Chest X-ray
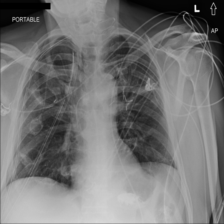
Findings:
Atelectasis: negative
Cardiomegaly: negative
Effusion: negative
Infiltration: positive
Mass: negative
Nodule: negative
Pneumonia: negative
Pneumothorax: positive
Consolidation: negative
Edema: negative
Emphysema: negative
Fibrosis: negative
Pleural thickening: positive
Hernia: negative